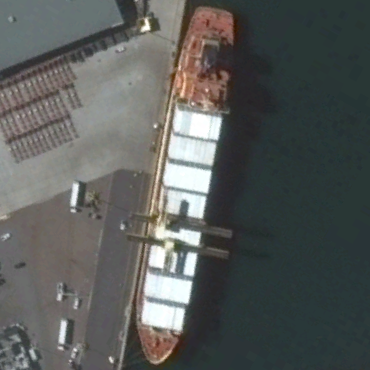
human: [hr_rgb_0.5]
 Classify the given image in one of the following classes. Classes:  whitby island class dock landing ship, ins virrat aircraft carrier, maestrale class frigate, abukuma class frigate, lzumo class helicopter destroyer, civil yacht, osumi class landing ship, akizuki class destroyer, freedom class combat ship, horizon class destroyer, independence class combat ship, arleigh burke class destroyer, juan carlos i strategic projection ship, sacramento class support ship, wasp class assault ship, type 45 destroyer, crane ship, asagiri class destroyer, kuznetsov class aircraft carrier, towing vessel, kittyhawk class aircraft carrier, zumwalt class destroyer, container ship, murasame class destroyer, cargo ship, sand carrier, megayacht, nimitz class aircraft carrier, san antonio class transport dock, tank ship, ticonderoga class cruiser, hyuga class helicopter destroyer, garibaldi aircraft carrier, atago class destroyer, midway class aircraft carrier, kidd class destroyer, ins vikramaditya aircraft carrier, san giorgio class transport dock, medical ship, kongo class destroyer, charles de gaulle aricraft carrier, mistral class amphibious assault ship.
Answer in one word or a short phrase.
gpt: Container ship